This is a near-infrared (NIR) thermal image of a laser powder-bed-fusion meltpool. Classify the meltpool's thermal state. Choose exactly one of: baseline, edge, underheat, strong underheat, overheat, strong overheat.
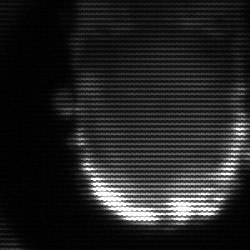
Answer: baseline